CT reconstruction: vmi40
Segmentation target: lesions
Patient: M, age 54
ISS stage: Stage 3
Metal implant: no
Axial slice:
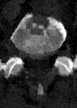
Sagittal slice:
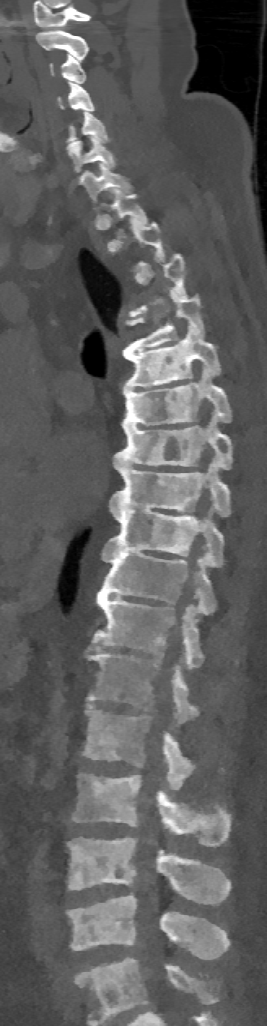